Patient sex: F
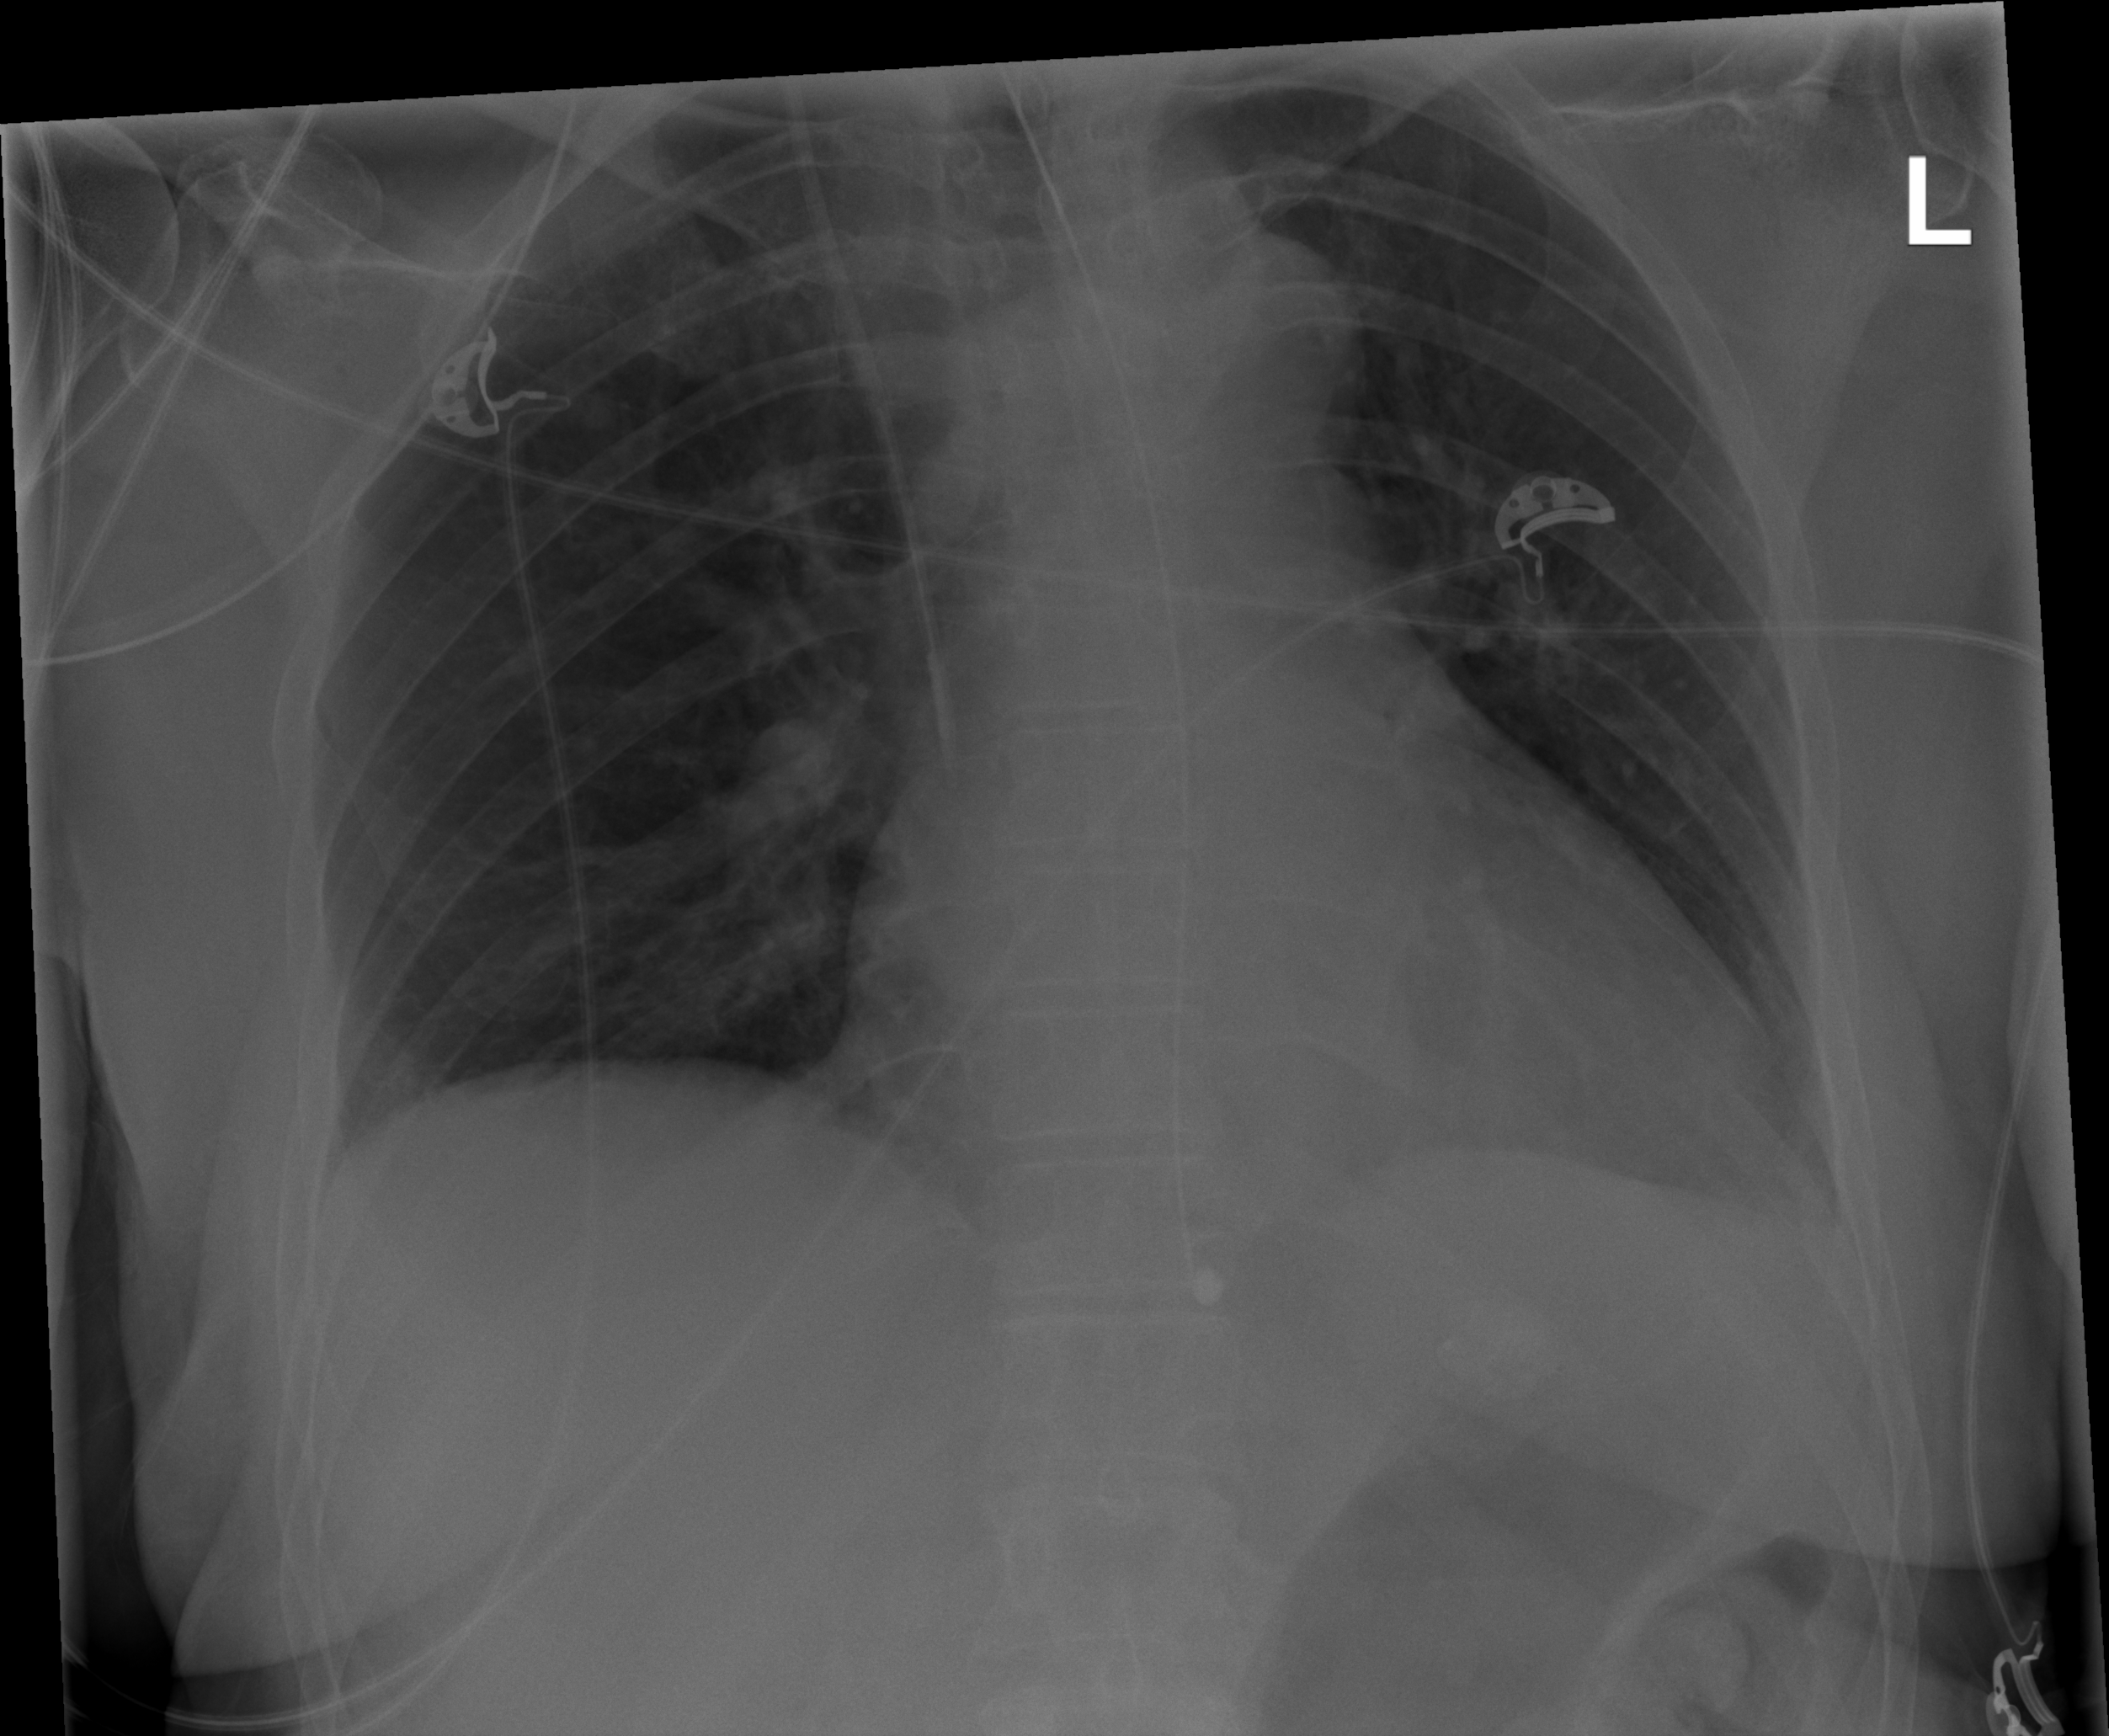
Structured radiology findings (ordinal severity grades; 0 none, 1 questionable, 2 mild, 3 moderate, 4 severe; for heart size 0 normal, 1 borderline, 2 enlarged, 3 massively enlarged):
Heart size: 1
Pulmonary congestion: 2
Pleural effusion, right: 0
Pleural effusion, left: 1
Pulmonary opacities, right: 0
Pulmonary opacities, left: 0
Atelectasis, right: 2
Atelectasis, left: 0